Question: I want to add a button like below google map standard button to my google map application. Please see below image. First button is one of the google map standard button and second is another custom button that user himself added it.
At below link @chintan khetiya described how to add a button to the map from layout codes but this is not a button like standard buttons.
<URL>
This is the code of @chintan khetiya:
'''
<fragment
android:id="@+id/map"
android:layout_width="fill_parent"
android:layout_height="fill_parent"
class="com.google.android.gms.maps.SupportMapFragment" />
<FrameLayout
android:id="@+id/fram_map"
android:layout_width="fill_parent"
android:layout_height="fill_parent" >
<Button
android:id="@+id/btn_draw_State"
android:layout_width="wrap_content"
android:layout_height="wrap_content"
android:text="Free Draw" />
</FrameLayout>
'''
In order to creating a button like the button in below image what is the best way? Surely the location must be exactly below the standard buttons and also images should keep their voice.
Do we need to use above layout code and change images and location manually from the layout or there is a better way? I think google should create an other way for adding such buttons to mao. Is there such ways?
Finally I prefer to add this button programatically instead of adding it on the layout.
Thanks

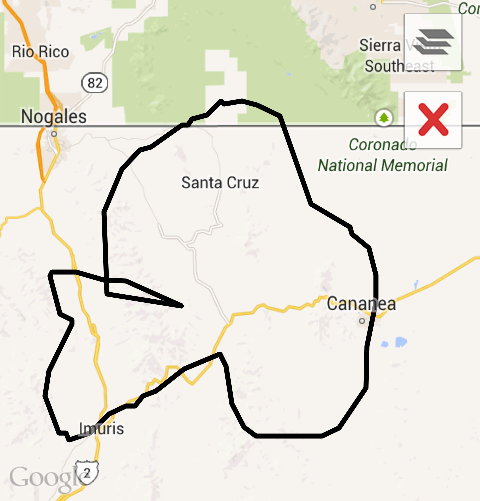
Answer: I made many researches and read google developer docs too. It seems that google do not introduced a standard way for adding those buttons. The only way is adding them with custom layout and codes.
Finally I made some changes in the layout codes that I introduced in the question and use that in my codes. By thanks to @<URL>
'''
<fragment
android:id="@+id/map"
android:layout_width="fill_parent"
android:layout_height="fill_parent"
class="com.google.android.gms.maps.SupportMapFragment" />
<FrameLayout
android:id="@+id/fram_map"
android:layout_width="fill_parent"
android:layout_height="fill_parent" >
<Button
android:id="@+id/btn_draw_State"
android:layout_width="40dp"
android:layout_height="40dp"
android:layout_gravity="right|top"
android:layout_marginTop="55dp"
android:layout_marginRight="11dp" />
</FrameLayout>
'''
The main point that we should notice is that it seems that the button are '40dp' with '11dp' 'margin' from 'right'